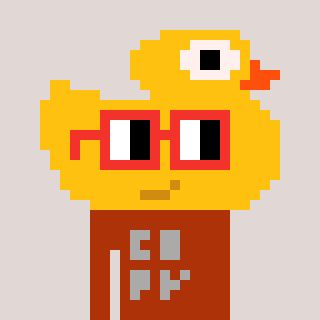
a pixel art character with square red glasses, a ducky-shaped head and a hotbrown-colored body on a warm background